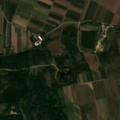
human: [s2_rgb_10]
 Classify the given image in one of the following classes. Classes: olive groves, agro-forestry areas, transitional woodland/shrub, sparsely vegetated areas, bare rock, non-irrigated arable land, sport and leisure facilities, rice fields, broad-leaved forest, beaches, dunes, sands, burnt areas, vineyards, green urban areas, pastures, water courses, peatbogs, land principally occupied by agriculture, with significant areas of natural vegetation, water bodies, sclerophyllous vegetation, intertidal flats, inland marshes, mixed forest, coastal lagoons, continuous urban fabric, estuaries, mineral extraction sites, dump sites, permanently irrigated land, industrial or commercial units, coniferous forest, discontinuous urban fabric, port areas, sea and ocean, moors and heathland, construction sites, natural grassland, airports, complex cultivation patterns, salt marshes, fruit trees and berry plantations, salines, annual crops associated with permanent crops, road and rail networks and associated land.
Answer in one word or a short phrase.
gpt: non-irrigated arable land, complex cultivation patterns, transitional woodland/shrub